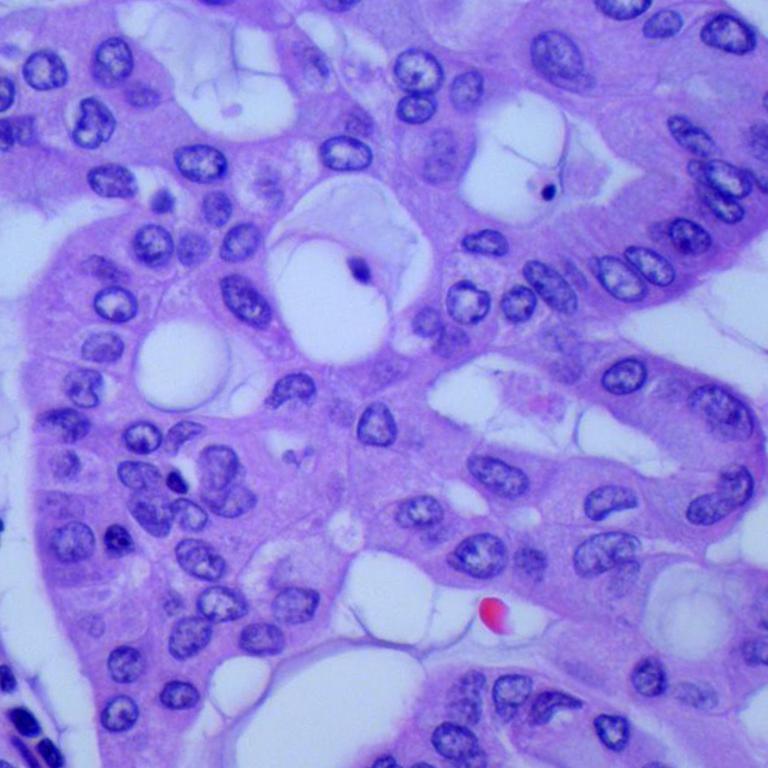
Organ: lung
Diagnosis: adenocarcinomas